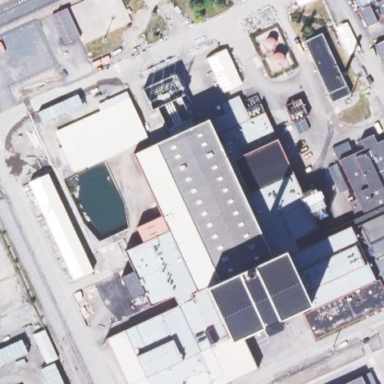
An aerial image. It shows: Industrial building with nuclear power generator.